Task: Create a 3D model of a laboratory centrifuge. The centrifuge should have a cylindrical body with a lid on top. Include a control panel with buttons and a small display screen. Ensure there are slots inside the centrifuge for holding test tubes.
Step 362:
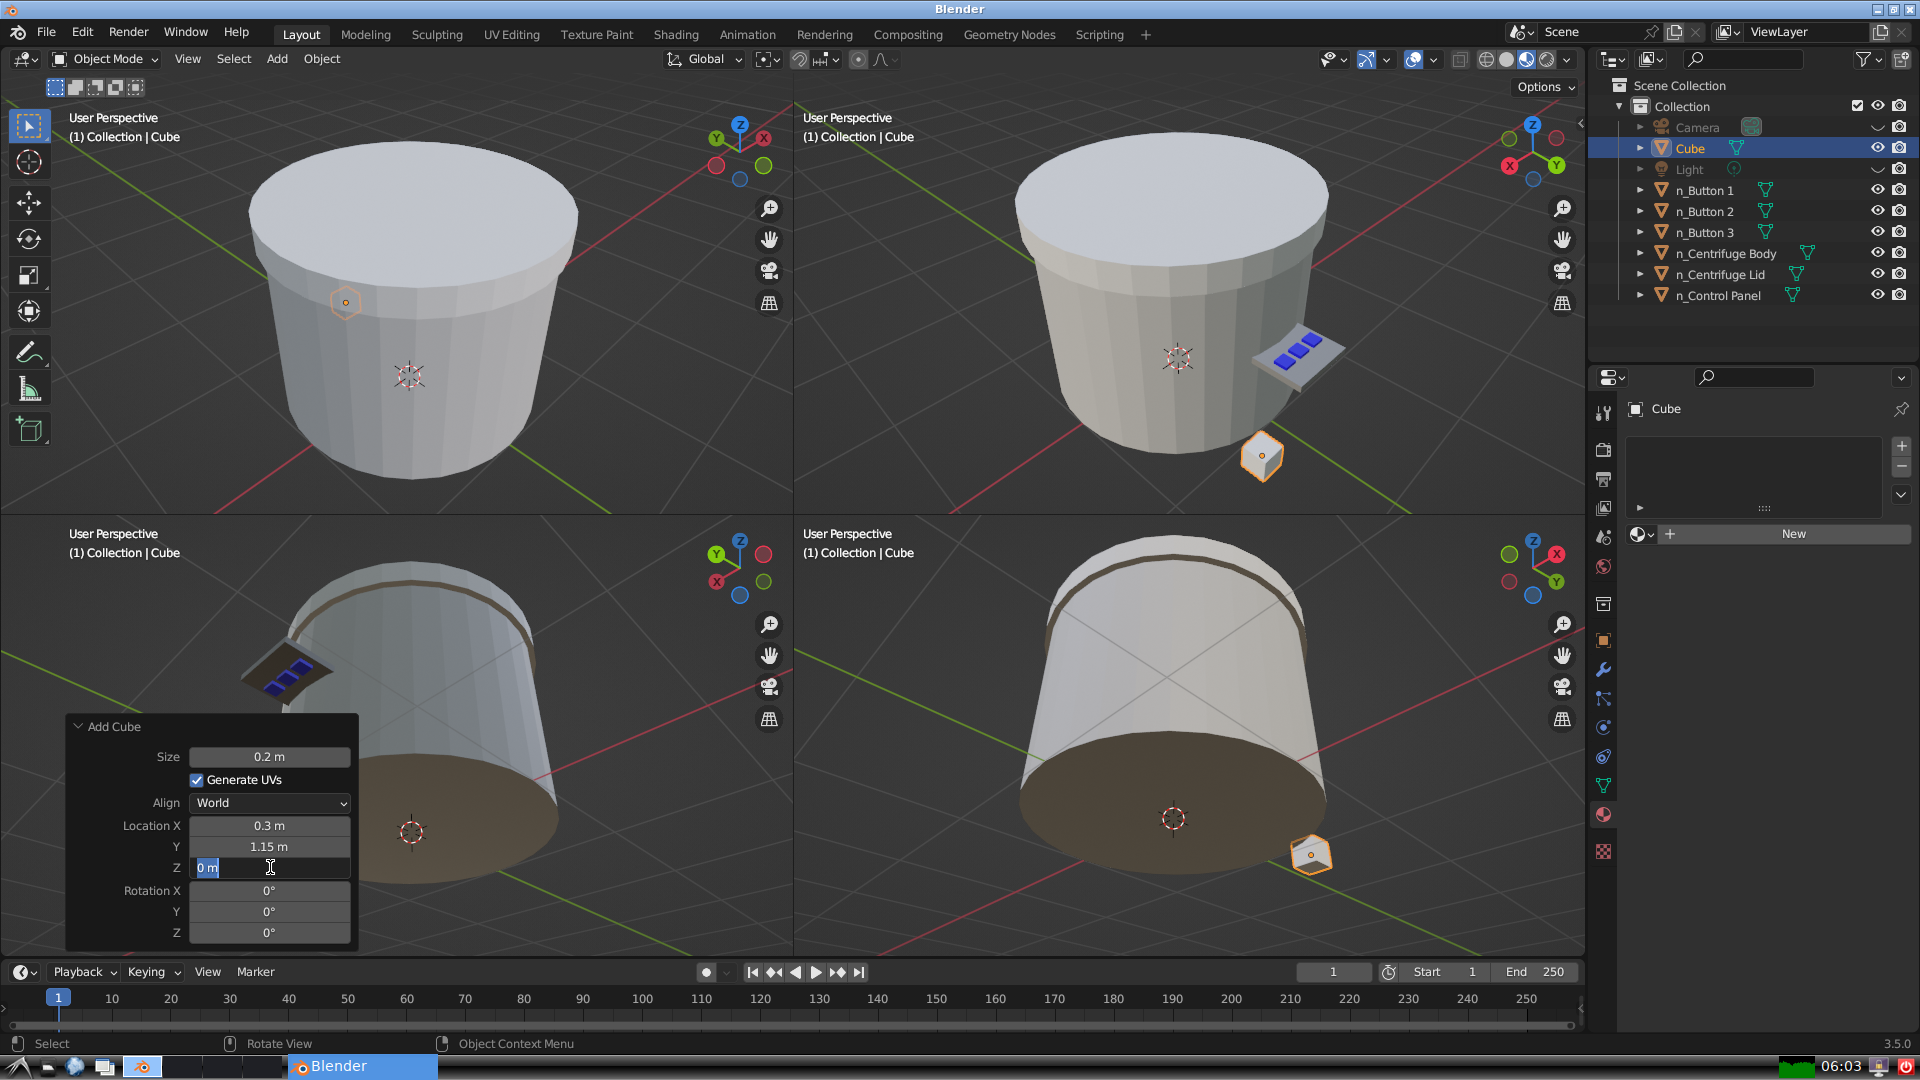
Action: input_text: 0.75